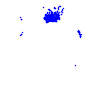
Particle: electron